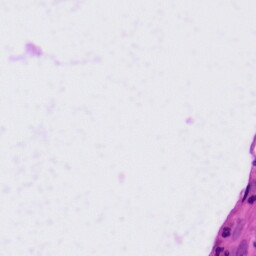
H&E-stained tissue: Tonsil